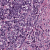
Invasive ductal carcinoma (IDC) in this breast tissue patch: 1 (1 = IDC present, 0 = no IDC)